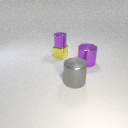
small yellow metal cube behind large gray metal cylinder